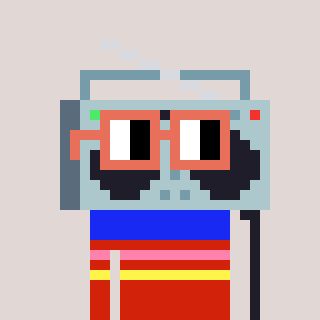
a pixel art character with square orange glasses, a boombox-shaped head and a red-colored body on a warm background